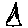
Label: triangle